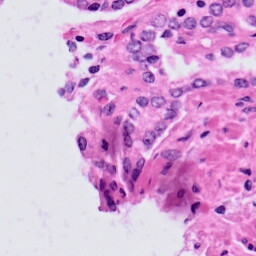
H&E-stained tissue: Prostate